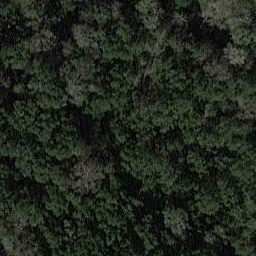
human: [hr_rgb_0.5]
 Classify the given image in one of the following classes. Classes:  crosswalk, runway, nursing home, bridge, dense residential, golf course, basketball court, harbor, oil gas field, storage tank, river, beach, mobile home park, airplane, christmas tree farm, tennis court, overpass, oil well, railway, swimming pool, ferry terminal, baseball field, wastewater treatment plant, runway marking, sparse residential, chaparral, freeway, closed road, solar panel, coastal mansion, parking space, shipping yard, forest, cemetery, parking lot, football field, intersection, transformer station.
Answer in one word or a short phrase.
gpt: forest